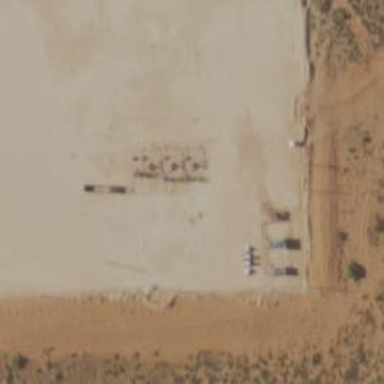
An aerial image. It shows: Petroleum well.